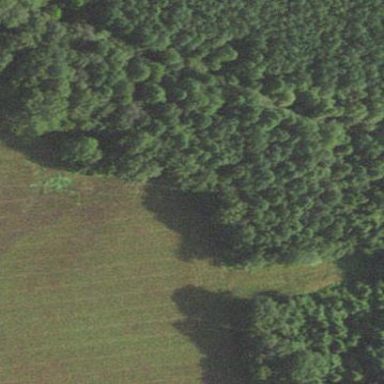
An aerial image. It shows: Forest area.